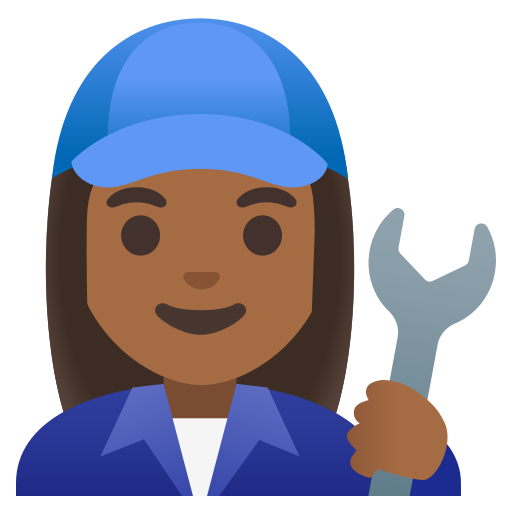
Emoji: 👩🏾‍🔧